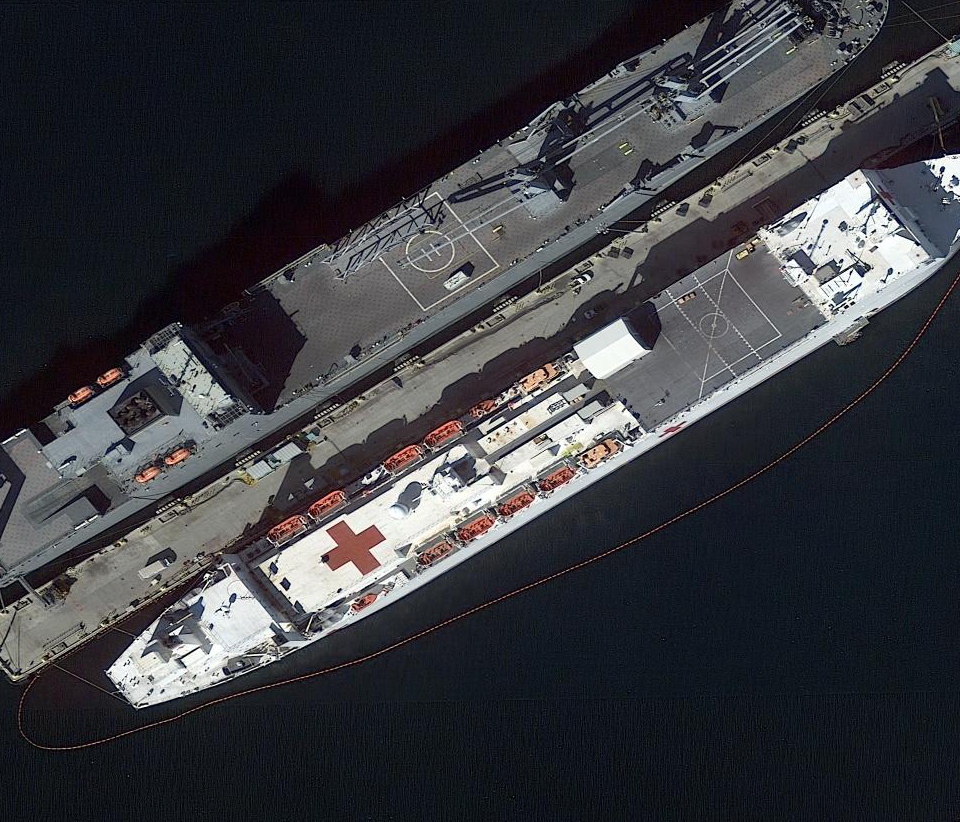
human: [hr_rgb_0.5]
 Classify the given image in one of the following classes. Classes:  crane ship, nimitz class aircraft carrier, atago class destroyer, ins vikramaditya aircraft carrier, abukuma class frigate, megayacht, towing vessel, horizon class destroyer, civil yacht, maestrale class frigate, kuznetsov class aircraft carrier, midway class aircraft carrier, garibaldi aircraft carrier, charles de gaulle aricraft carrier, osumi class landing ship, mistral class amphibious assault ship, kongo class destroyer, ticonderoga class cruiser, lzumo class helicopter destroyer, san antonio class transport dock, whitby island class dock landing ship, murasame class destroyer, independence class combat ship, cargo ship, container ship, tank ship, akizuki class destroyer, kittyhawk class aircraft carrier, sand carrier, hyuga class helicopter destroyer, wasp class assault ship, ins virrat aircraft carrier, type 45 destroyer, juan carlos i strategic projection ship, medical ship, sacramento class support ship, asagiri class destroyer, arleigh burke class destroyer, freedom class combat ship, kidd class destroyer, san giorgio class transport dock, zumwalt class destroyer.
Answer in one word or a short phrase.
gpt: Medical ship